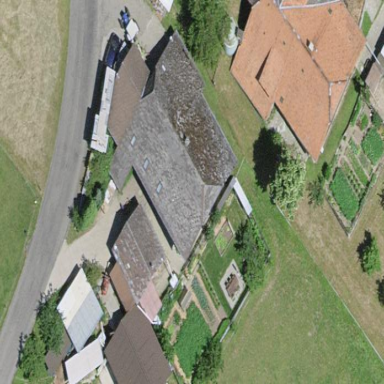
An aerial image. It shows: Farm building.